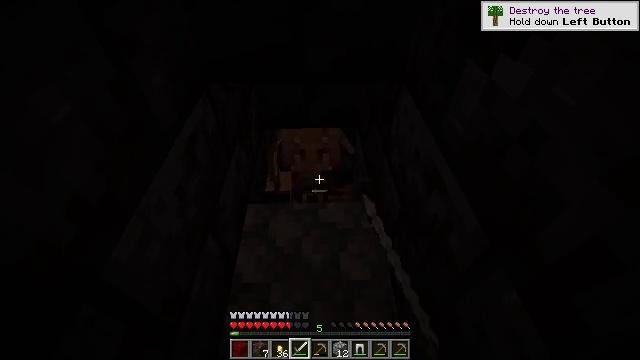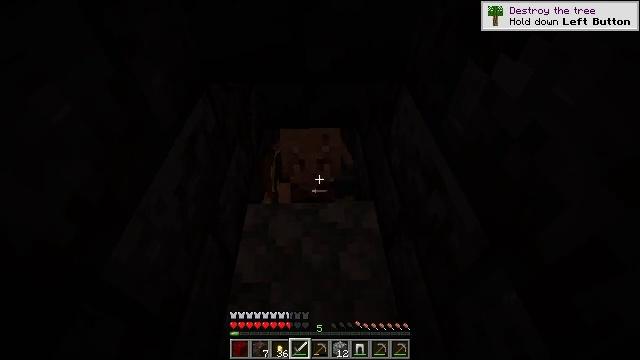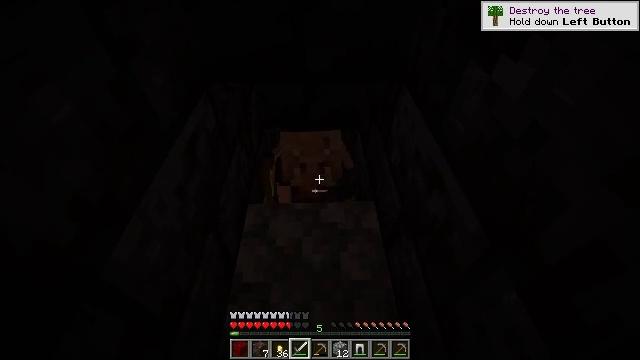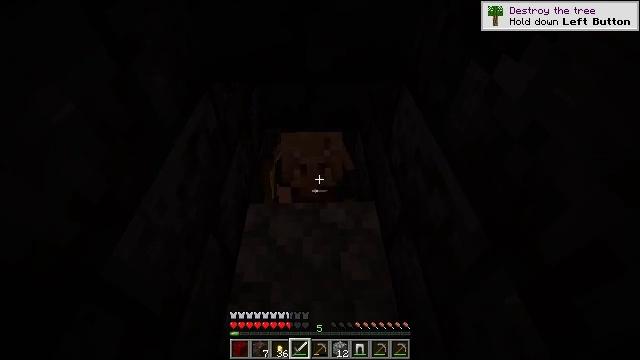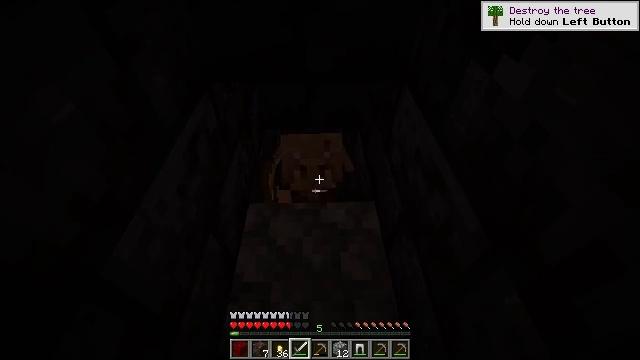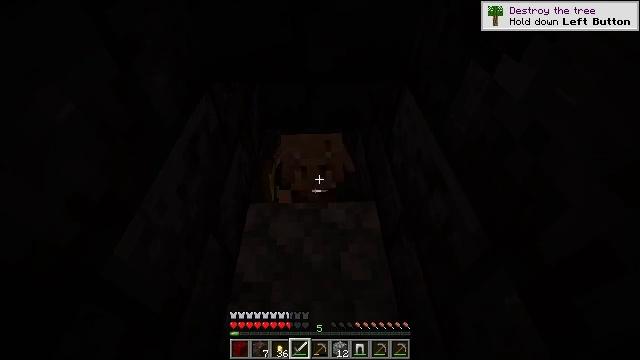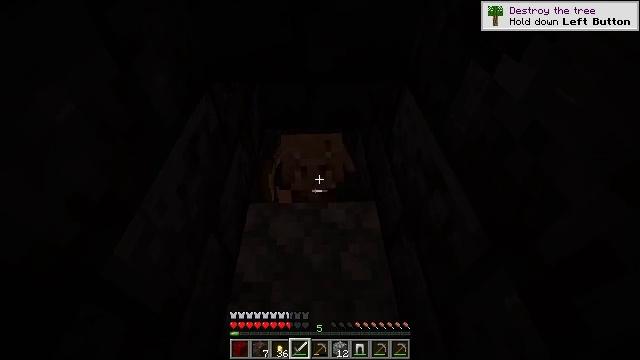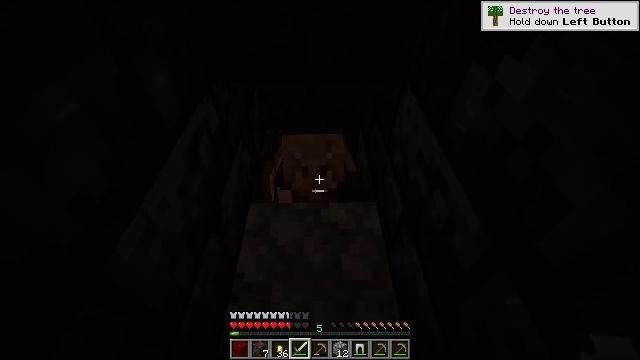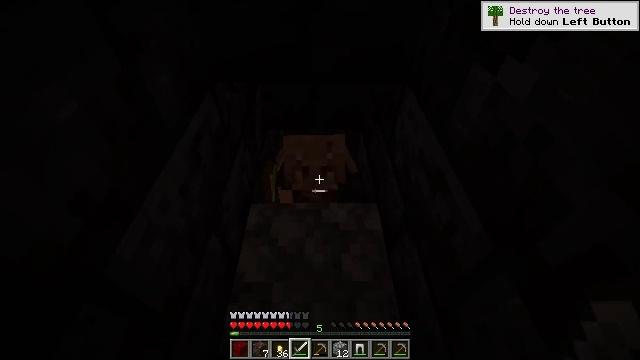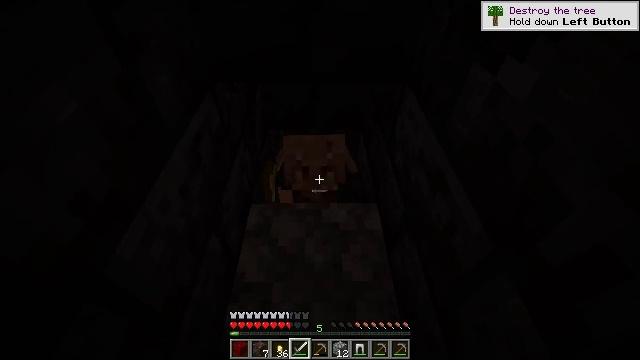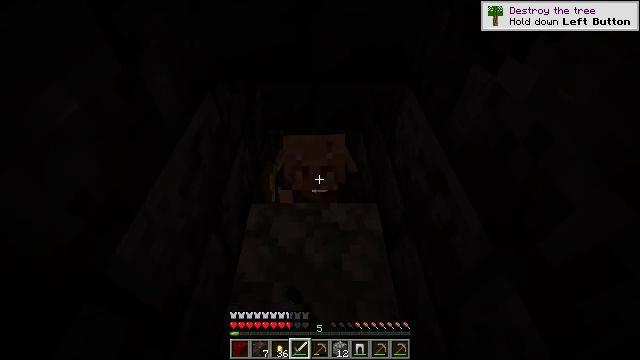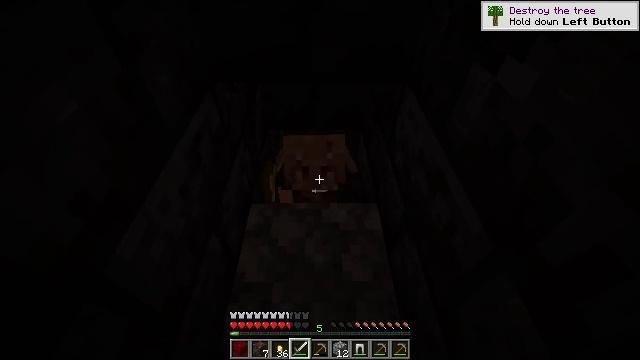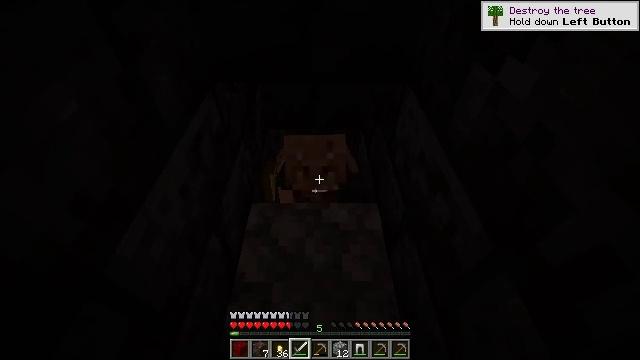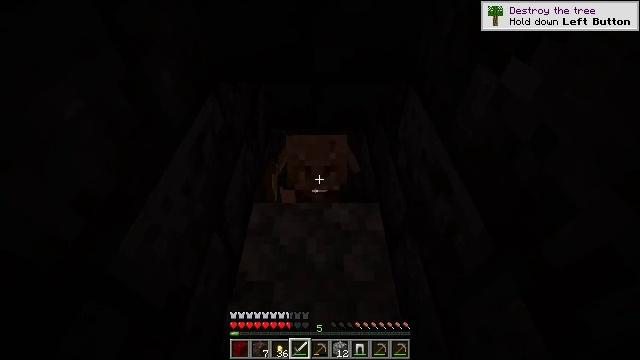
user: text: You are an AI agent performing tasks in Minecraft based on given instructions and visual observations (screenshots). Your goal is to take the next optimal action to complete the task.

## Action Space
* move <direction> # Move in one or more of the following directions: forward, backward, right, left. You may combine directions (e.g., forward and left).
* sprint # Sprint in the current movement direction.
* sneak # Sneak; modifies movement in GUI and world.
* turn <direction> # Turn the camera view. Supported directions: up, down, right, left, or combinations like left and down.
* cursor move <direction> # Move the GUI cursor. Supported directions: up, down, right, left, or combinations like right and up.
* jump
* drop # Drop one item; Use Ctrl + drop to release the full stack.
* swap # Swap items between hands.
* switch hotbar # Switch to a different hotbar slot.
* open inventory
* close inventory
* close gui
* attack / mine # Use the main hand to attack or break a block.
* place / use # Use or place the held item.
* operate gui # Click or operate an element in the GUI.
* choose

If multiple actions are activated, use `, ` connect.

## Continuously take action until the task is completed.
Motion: motion action
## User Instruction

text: Battle the piglin brute.
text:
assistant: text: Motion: attack / mine
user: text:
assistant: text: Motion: attack / mine
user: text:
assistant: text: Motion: no_op
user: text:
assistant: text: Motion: no_op
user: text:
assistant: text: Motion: no_op
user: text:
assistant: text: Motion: no_op
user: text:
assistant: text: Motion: no_op
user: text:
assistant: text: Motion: no_op
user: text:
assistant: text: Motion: attack / mine
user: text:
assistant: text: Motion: attack / mine
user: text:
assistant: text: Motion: attack / mine
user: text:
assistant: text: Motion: attack / mine
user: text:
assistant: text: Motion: no_op
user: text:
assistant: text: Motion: no_op